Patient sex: M
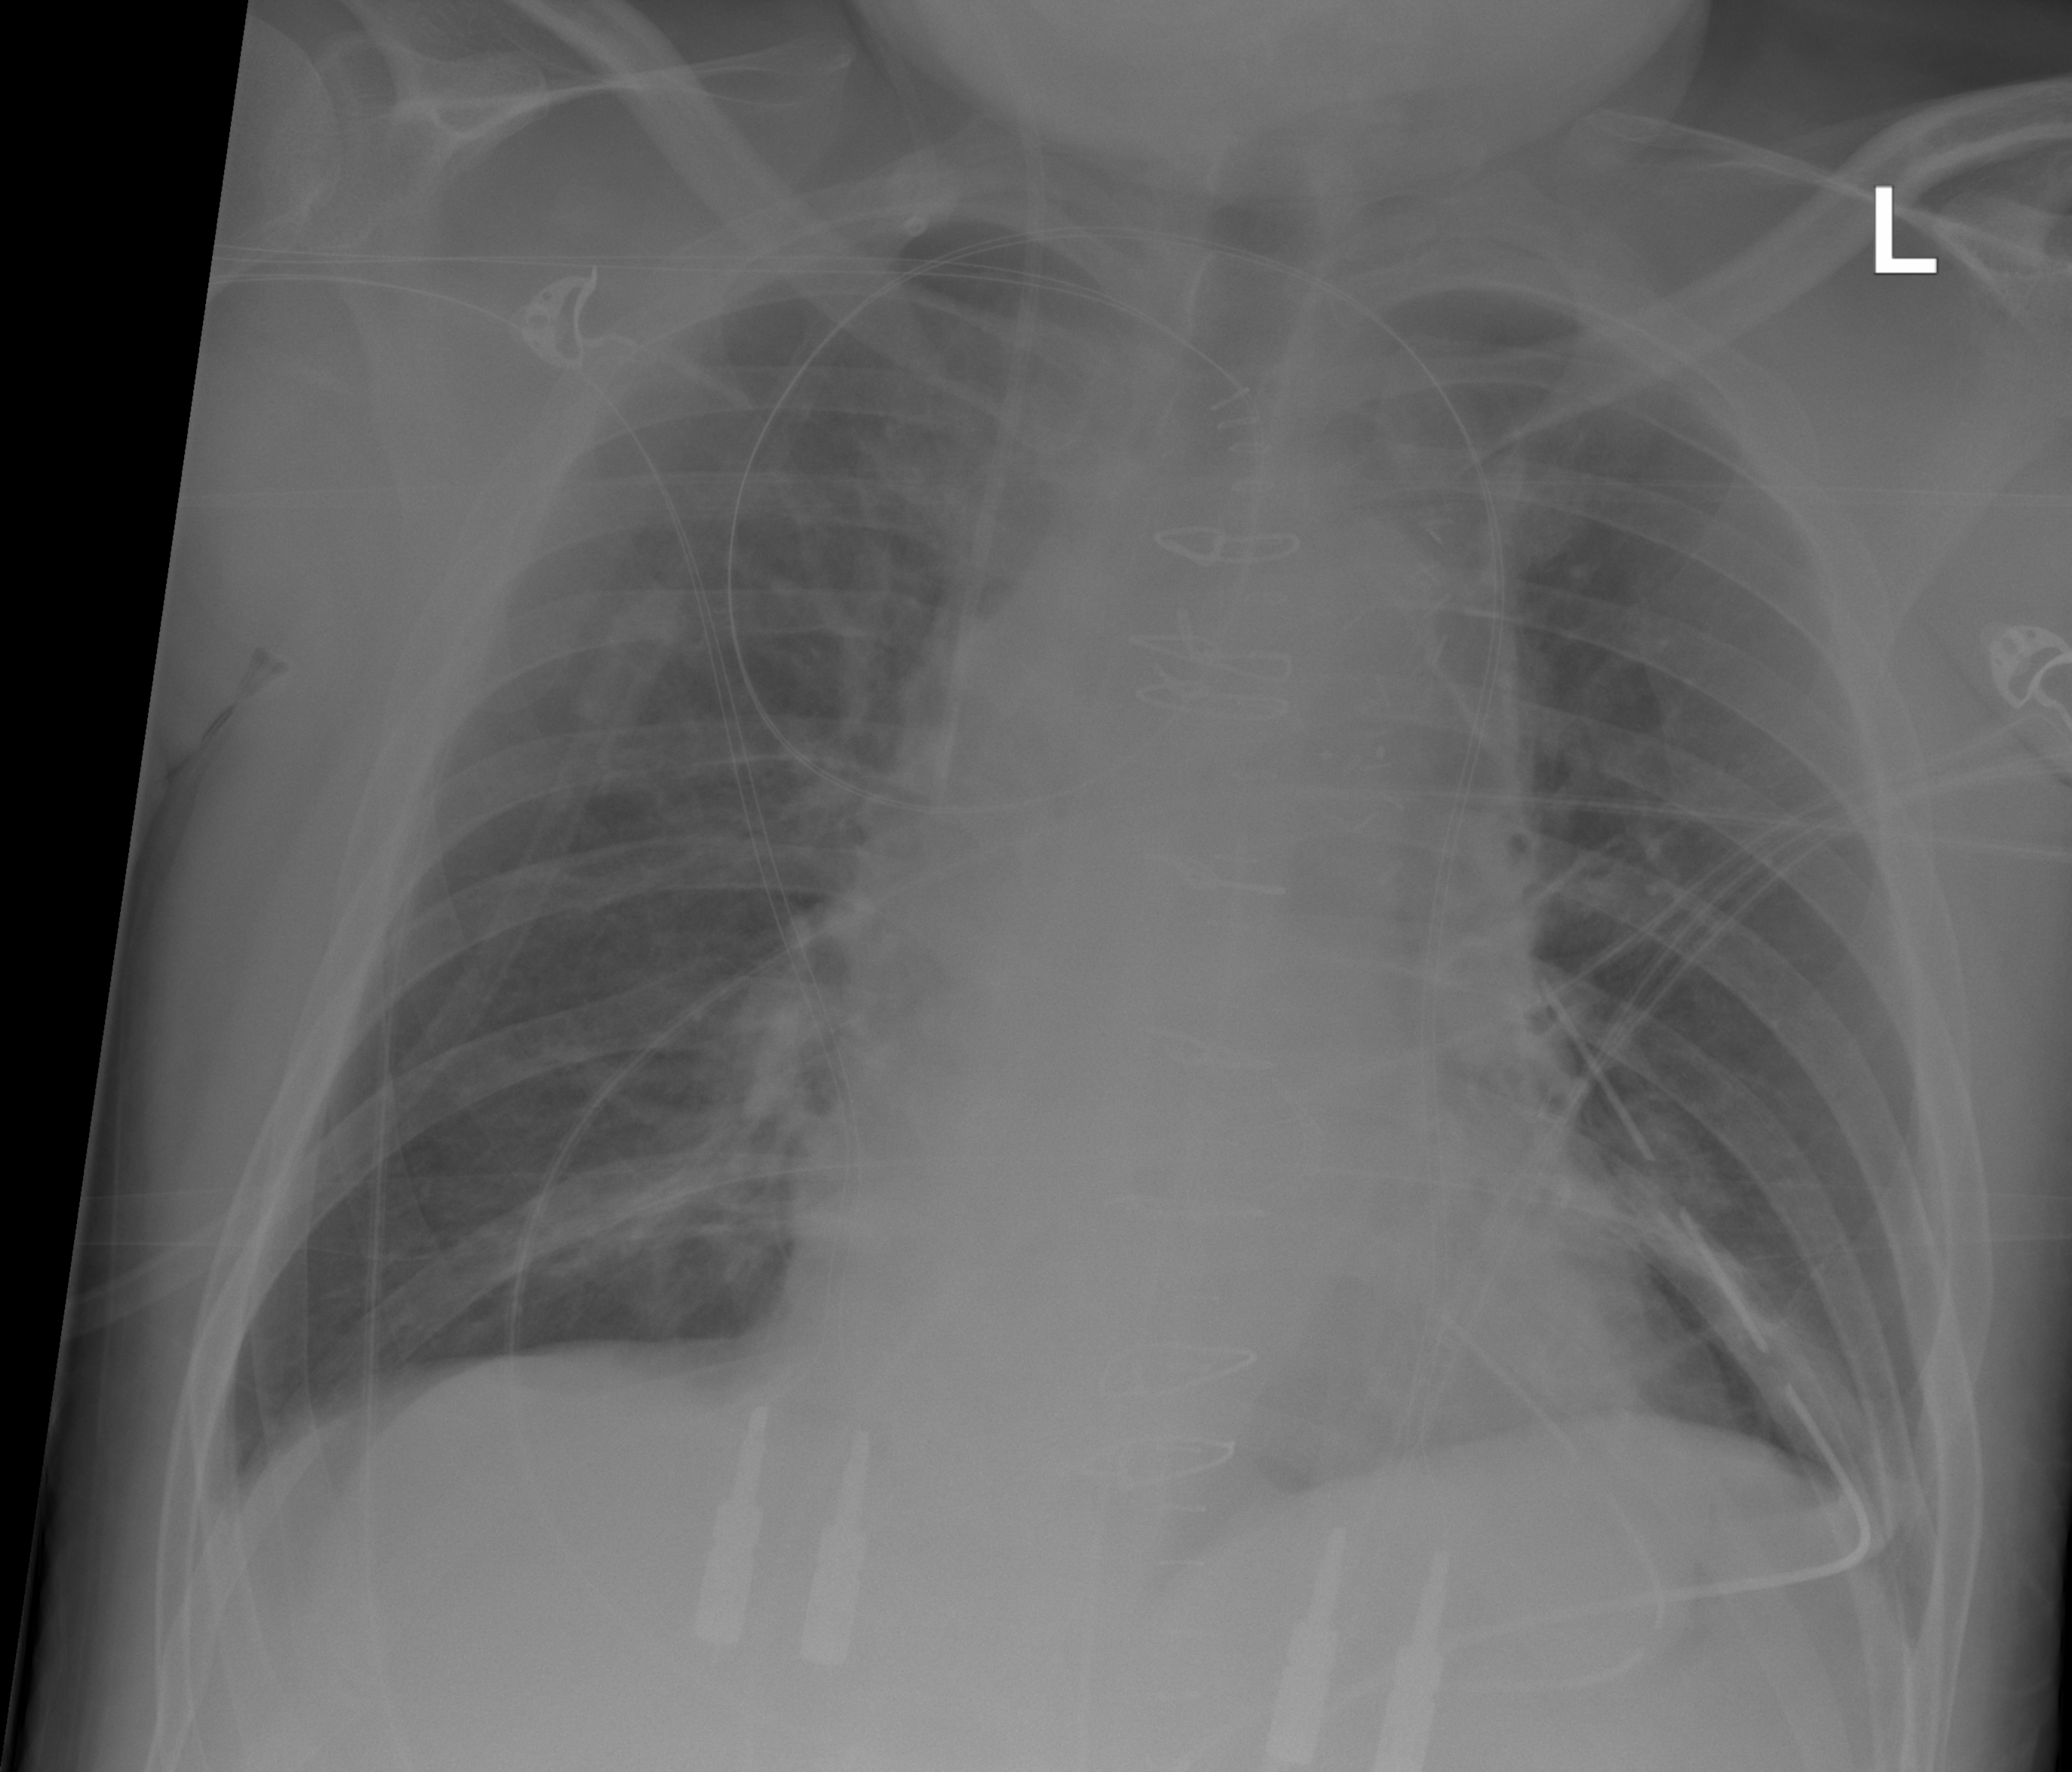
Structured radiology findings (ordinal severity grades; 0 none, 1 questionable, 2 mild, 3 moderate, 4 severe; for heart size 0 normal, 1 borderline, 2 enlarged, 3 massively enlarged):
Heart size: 0
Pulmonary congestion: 0
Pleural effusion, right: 0
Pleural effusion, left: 0
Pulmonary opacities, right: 0
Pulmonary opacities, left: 0
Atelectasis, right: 2
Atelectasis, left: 2